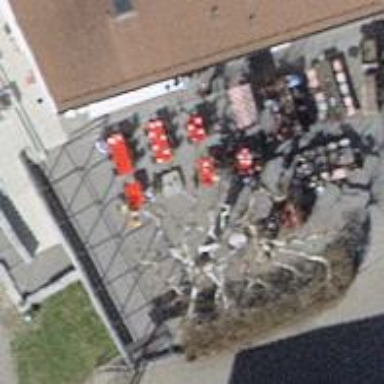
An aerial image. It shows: Outdoor seating area for leisure.